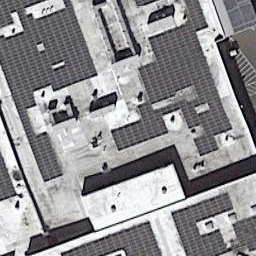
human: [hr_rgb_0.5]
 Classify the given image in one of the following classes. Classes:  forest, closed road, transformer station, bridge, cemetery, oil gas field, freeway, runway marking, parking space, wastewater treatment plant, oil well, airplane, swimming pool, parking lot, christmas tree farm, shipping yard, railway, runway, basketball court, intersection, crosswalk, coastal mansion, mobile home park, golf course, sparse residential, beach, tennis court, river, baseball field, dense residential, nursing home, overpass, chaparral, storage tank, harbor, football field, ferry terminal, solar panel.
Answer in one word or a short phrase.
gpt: solar panel